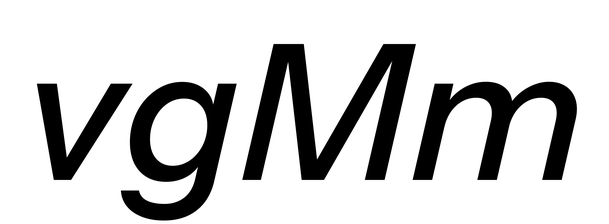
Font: InstrumentSans-Italic_Medium_Italic